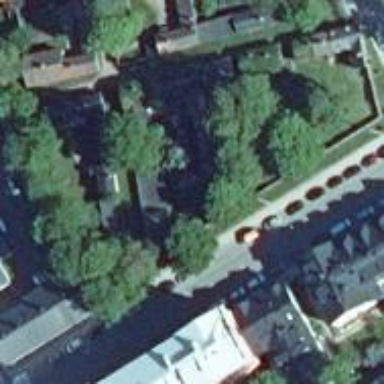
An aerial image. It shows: Asphalt parking lane.